四年级 · 立体几何学
从几何体

的左面和正面看到的图形是(

)的, 从(

)面看到的图形是

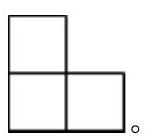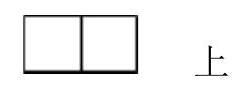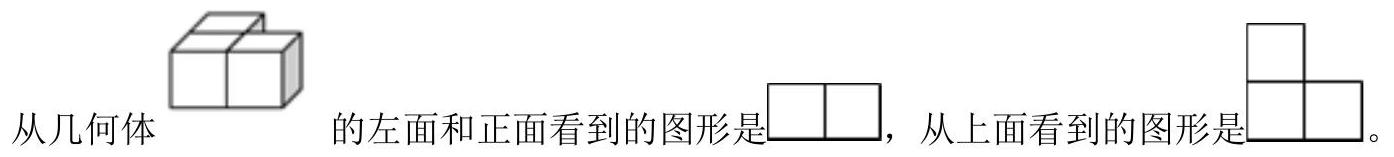
答案: 解

【分析】观察可知, 从左面看到的图形是 1 层, 有 2 个小正方形; 从正面看到的图形是 1 层, 有 2 个小正方形; 从上面看到的图形是 2 层, 下层有 2 个小正方形, 上层有 1 个小正方形, 靠左; 据此解题即可。

【详解】根据分析可知,

【点睛】本题考查了从不同的方向观察物体, 需要学生有较强的空间想象和推理能力。